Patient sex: M
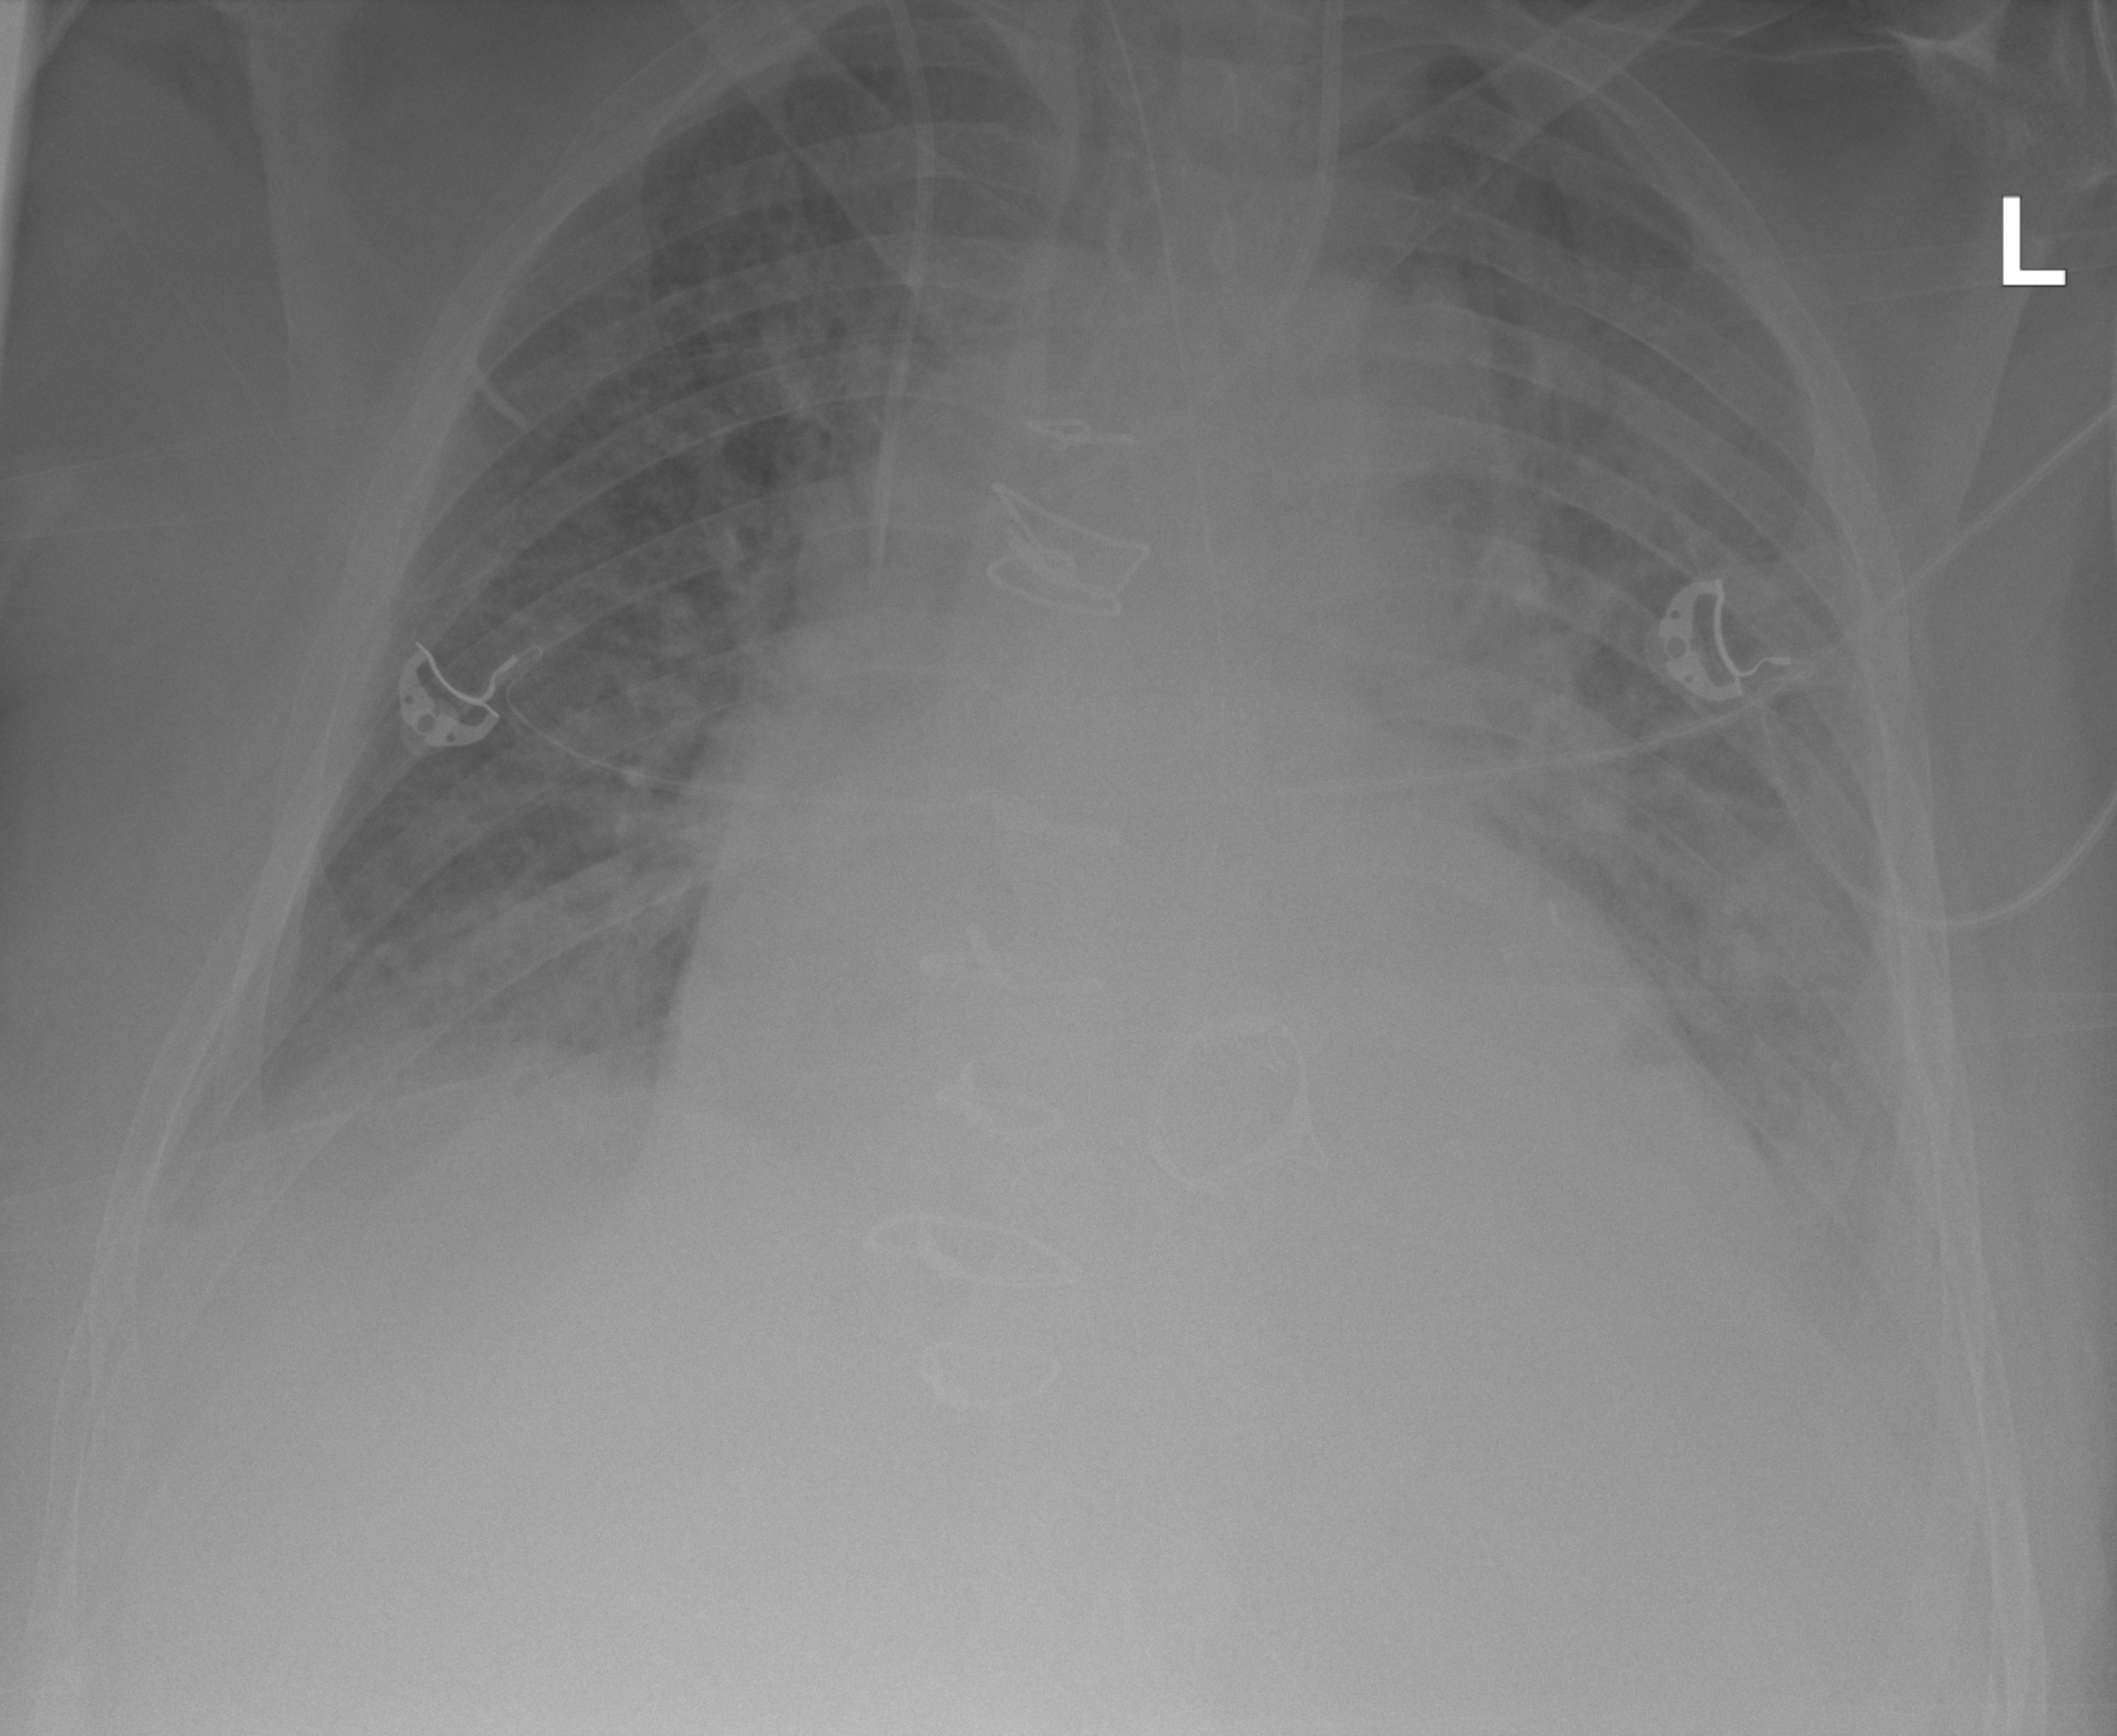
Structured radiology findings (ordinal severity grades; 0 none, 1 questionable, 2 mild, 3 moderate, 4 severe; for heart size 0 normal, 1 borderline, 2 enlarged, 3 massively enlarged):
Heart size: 2
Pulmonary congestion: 3
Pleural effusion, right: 2
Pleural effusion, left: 2
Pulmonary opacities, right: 0
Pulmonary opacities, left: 2
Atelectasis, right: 2
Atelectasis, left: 2